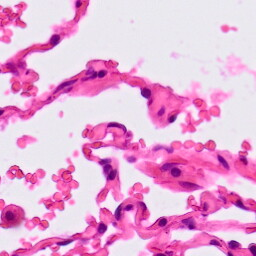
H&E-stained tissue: Lung